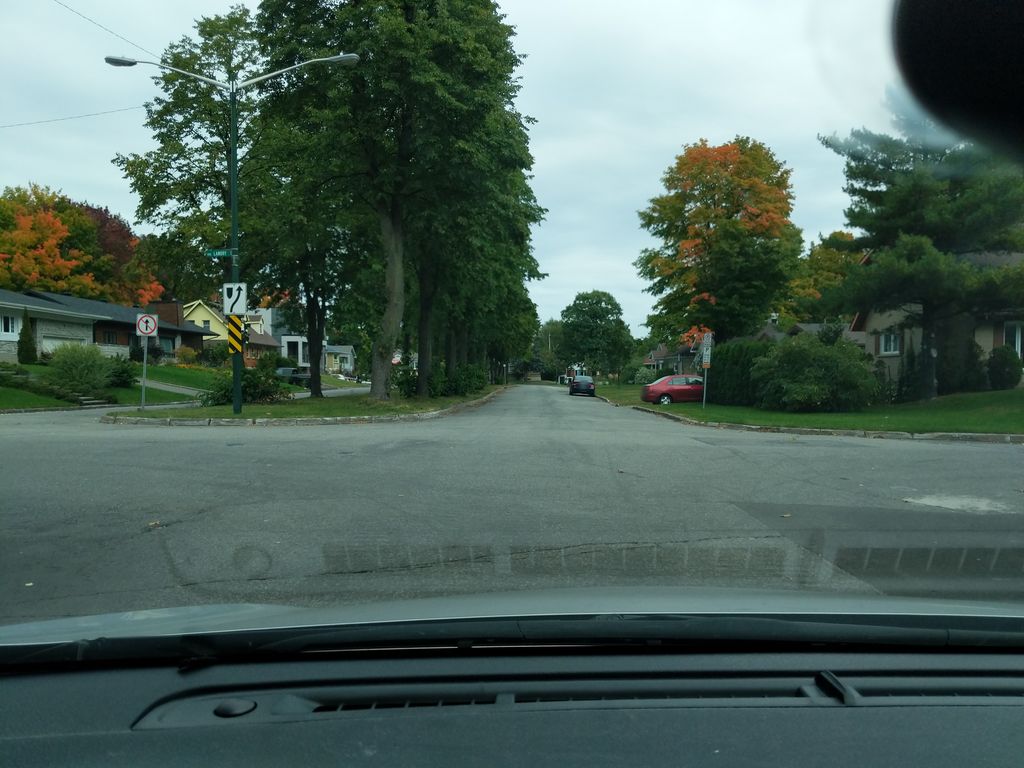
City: quebec_city